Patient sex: M
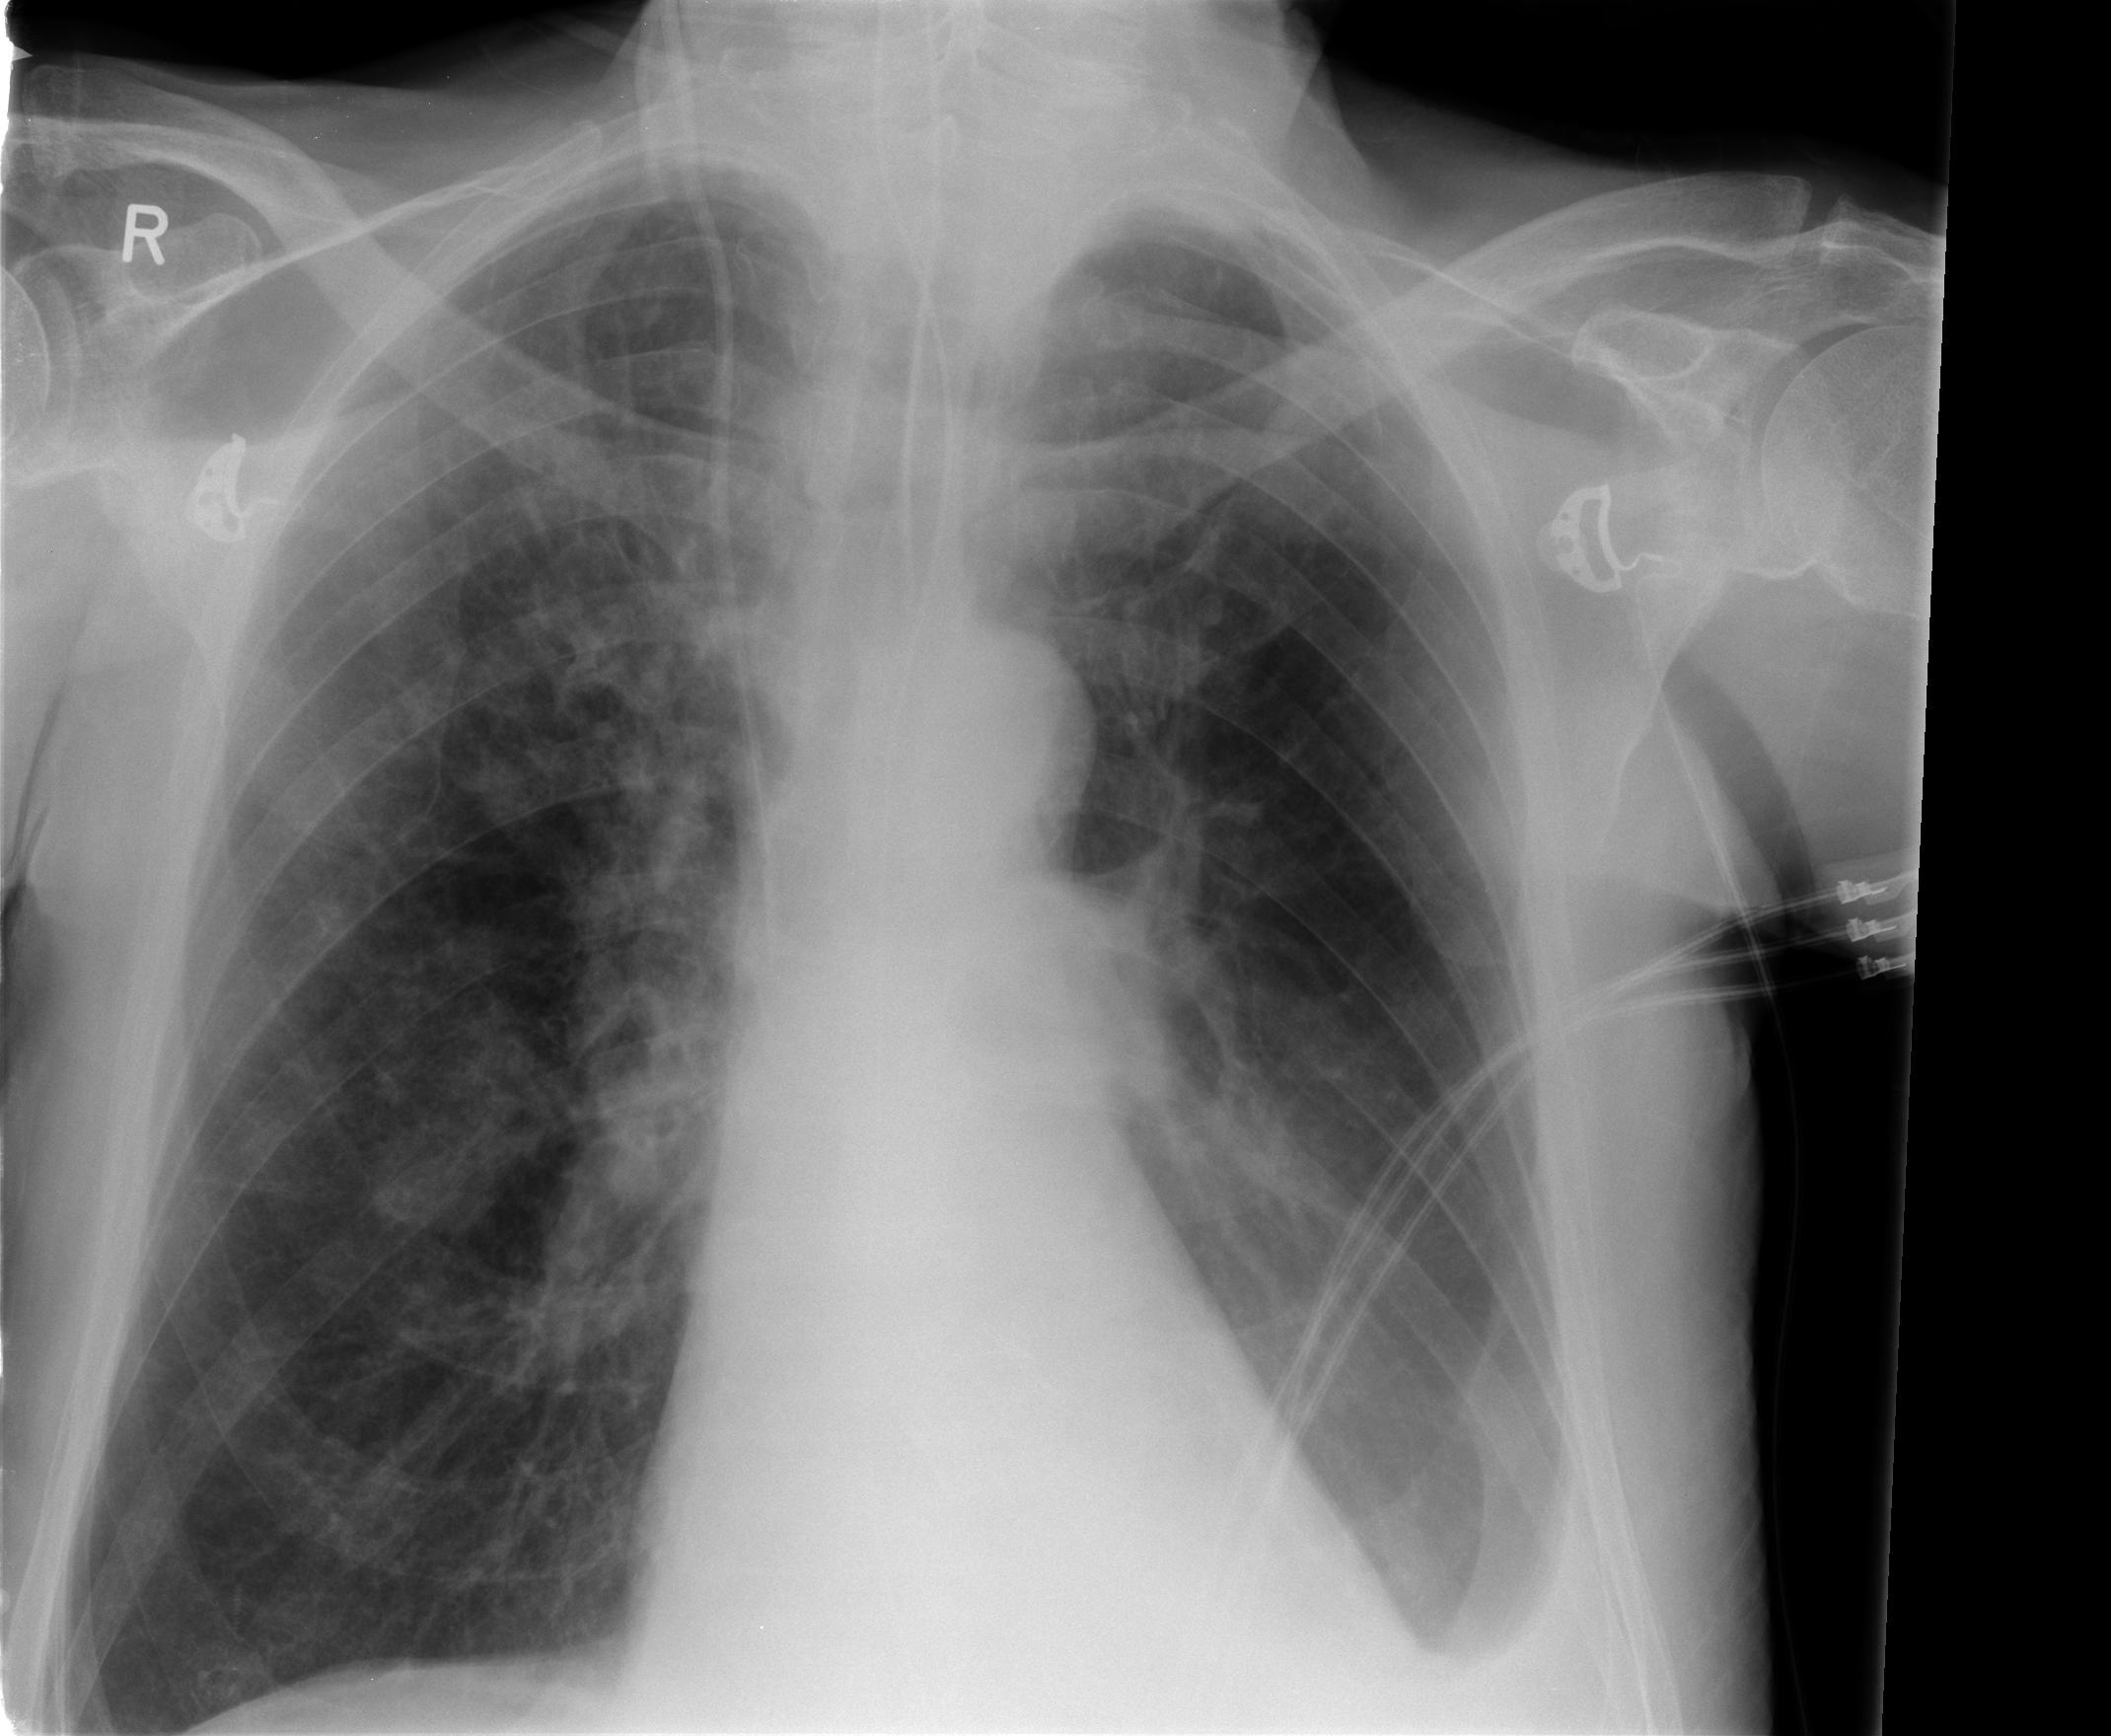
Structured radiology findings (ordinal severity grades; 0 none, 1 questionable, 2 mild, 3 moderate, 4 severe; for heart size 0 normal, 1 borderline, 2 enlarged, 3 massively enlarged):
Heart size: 1
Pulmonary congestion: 1
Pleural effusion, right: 0
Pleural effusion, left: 2
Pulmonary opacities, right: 3
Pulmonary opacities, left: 0
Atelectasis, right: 0
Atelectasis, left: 2